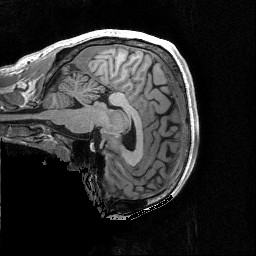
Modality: T1w
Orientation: sagittal